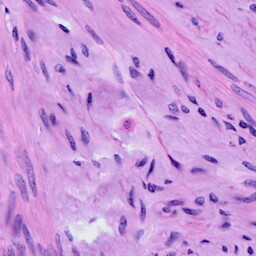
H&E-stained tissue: Cervix